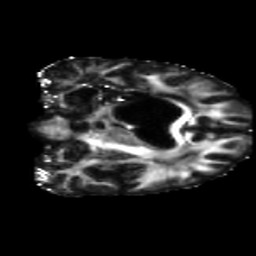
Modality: FA
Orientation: coronal
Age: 53
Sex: female
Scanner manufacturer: siemens
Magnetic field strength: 3 T
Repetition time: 5.47 s
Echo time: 0.0854 s